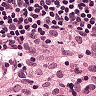
Metastatic tissue present: no